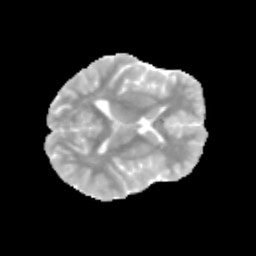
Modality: MD
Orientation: axial
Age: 13
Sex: male
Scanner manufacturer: siemens
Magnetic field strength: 3 T
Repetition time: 3.8 s
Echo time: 0.07 s